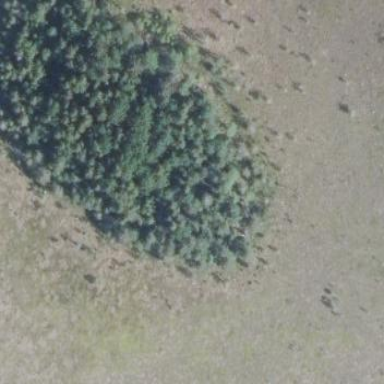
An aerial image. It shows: Woodland consisting mainly of needle-leaved trees.